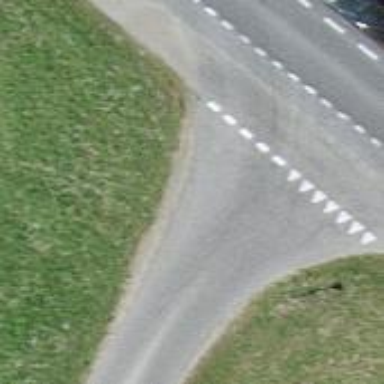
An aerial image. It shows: Road with "give way" sign.